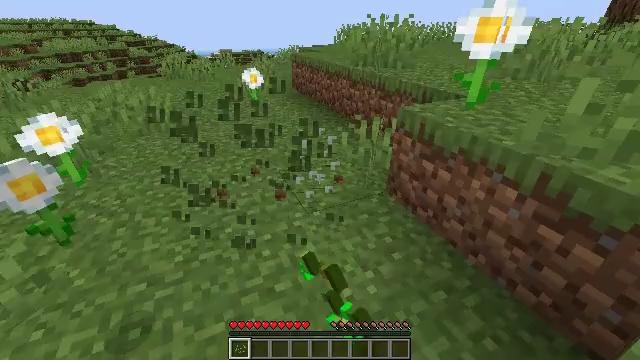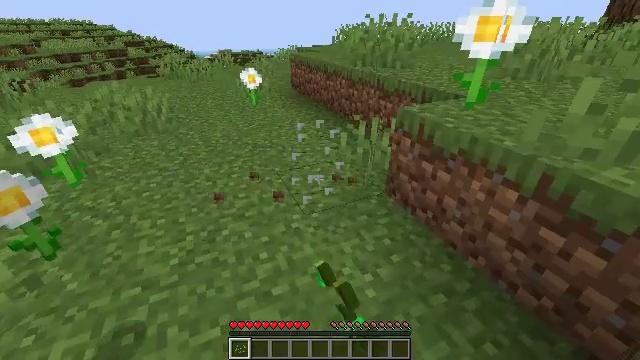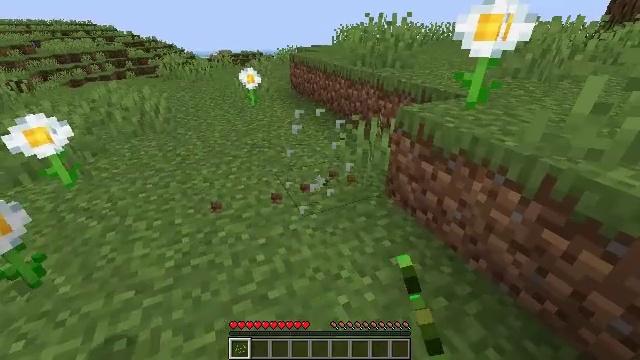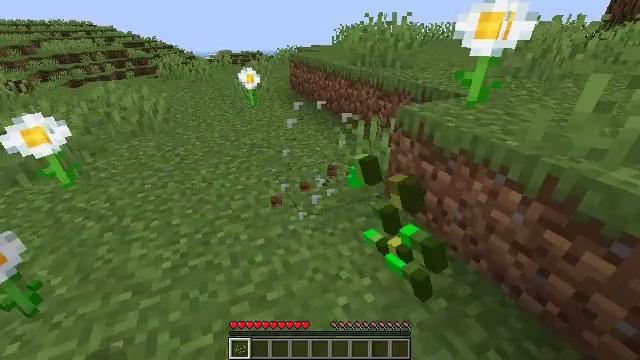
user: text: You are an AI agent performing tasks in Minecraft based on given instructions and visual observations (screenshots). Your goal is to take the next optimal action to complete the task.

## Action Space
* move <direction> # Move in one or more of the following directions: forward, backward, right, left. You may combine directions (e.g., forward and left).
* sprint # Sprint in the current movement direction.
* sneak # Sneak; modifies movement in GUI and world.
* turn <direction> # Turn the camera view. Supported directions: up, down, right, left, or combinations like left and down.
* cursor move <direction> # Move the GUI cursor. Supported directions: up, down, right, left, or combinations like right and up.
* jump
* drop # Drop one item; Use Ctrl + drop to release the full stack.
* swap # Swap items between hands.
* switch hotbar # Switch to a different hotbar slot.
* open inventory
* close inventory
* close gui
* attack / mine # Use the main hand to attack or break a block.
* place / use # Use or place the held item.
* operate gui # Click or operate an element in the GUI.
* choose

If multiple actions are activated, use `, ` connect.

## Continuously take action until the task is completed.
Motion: motion action
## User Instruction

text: Pick up the oxeye daisy.
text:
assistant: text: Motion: attack / mine
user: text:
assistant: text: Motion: attack / mine
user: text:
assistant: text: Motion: attack / mine
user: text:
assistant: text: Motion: attack / mine